Question: When are AP elections?
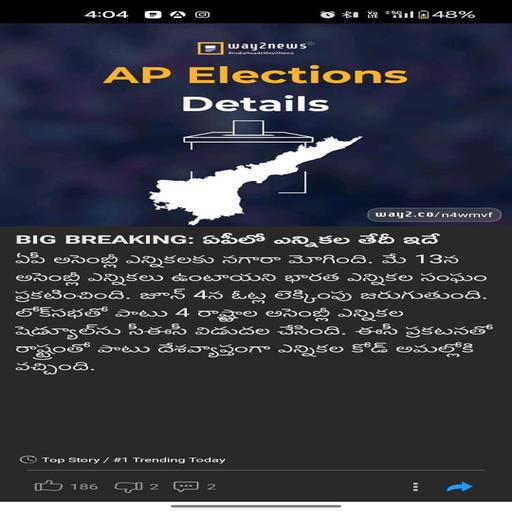
Answer:  May 13